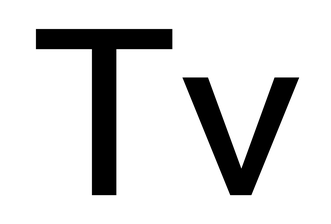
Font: InstrumentSans_Medium